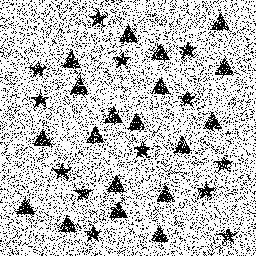
Squares: 0
Triangles: 19
Stars: 13
Total shapes: 32